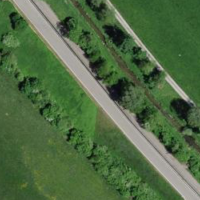
EUNIS habitat code: 57
Species observed at this site:
Corylus avellana
Rhamnus cathartica